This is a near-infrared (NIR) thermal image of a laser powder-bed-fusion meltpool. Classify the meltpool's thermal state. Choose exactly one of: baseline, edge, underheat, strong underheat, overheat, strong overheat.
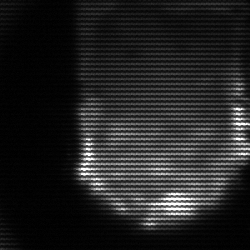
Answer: baseline